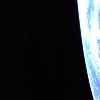
Label: space